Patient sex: F
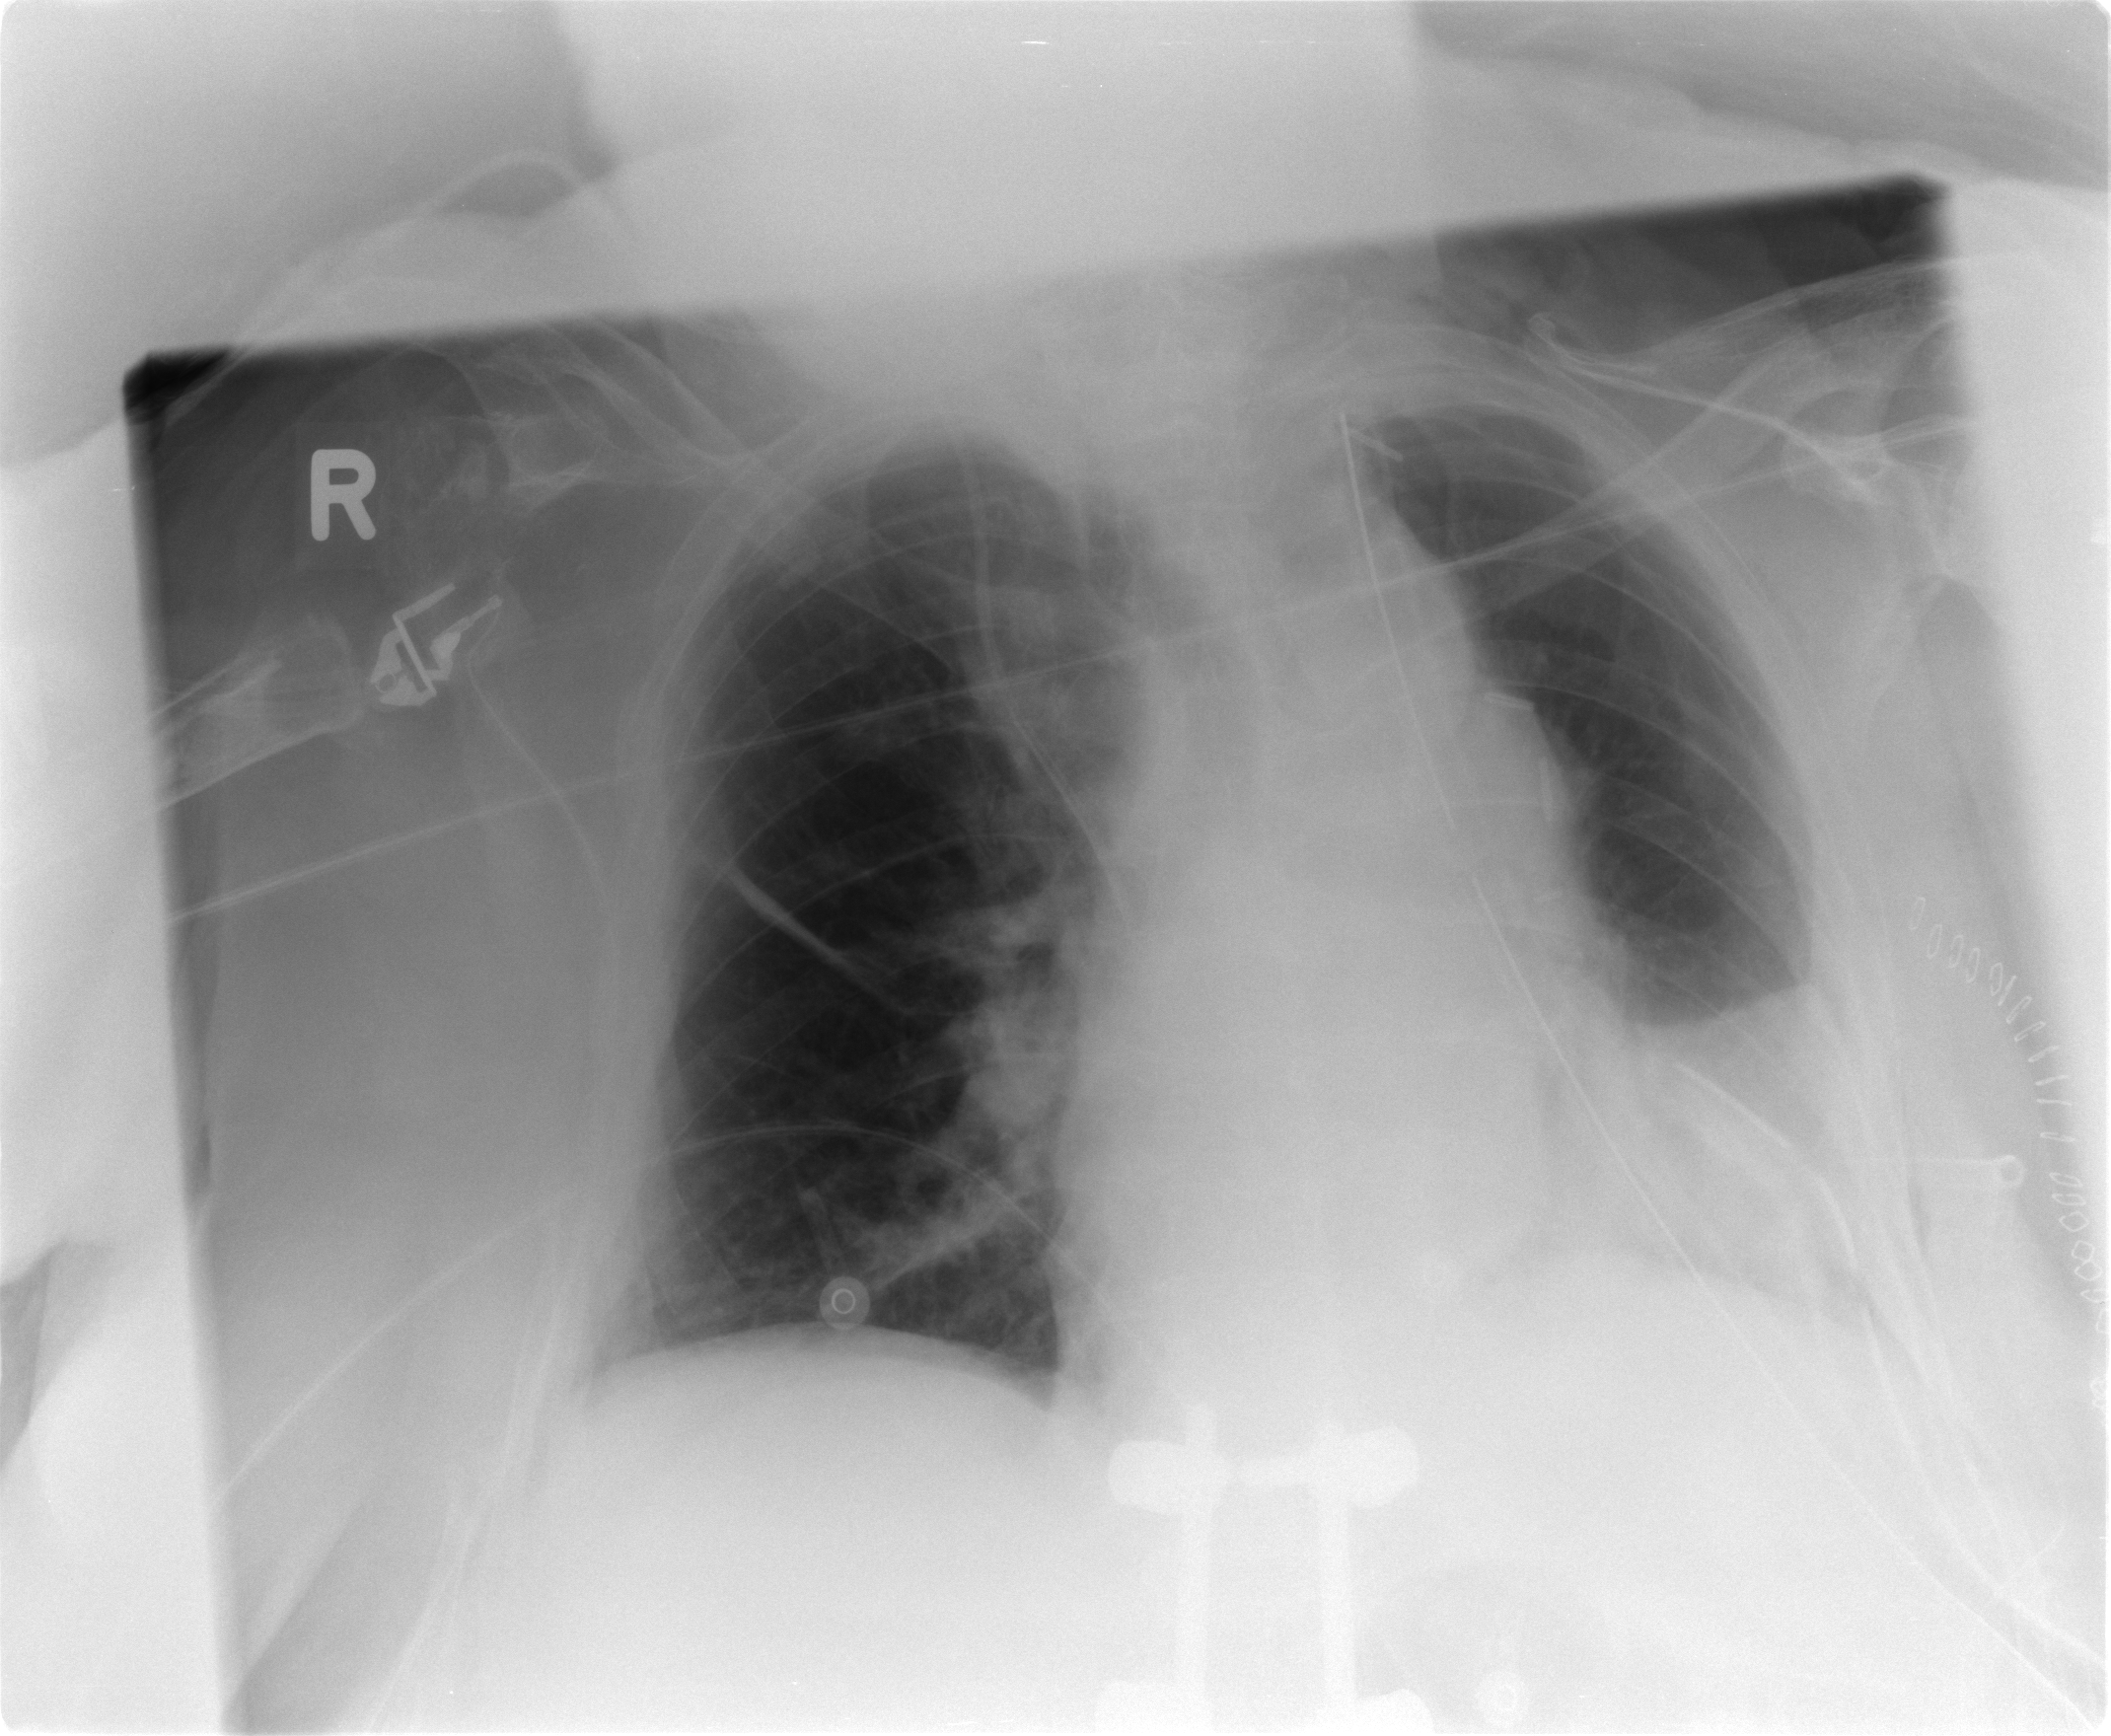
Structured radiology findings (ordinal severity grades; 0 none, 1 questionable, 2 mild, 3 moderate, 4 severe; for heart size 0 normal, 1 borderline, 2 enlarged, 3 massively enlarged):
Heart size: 0
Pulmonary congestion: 2
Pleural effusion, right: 0
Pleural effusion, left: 2
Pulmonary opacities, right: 0
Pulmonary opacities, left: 0
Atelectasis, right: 0
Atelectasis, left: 0